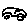
Label: car